Question: Suddenly began getting this error when running my app on iOS 7 Simulator.
> ld: library not found for -lacmobileshimclang: error: linker command failed with exit code 1 (use -v to see
invocation)
On Device this problem doesn't happen and the app runs OK.
Have already searched for this library inside SDK but couldn't find it. Have no idea what's going on cause it was running OK both on Simulator and Devices before and haven't added any additional library to my project.
Is there a way to set Library Search Path in Build Settings just for this library?
Should reinstall SDK be a workaround?
These are the libraries i'm including in my project:

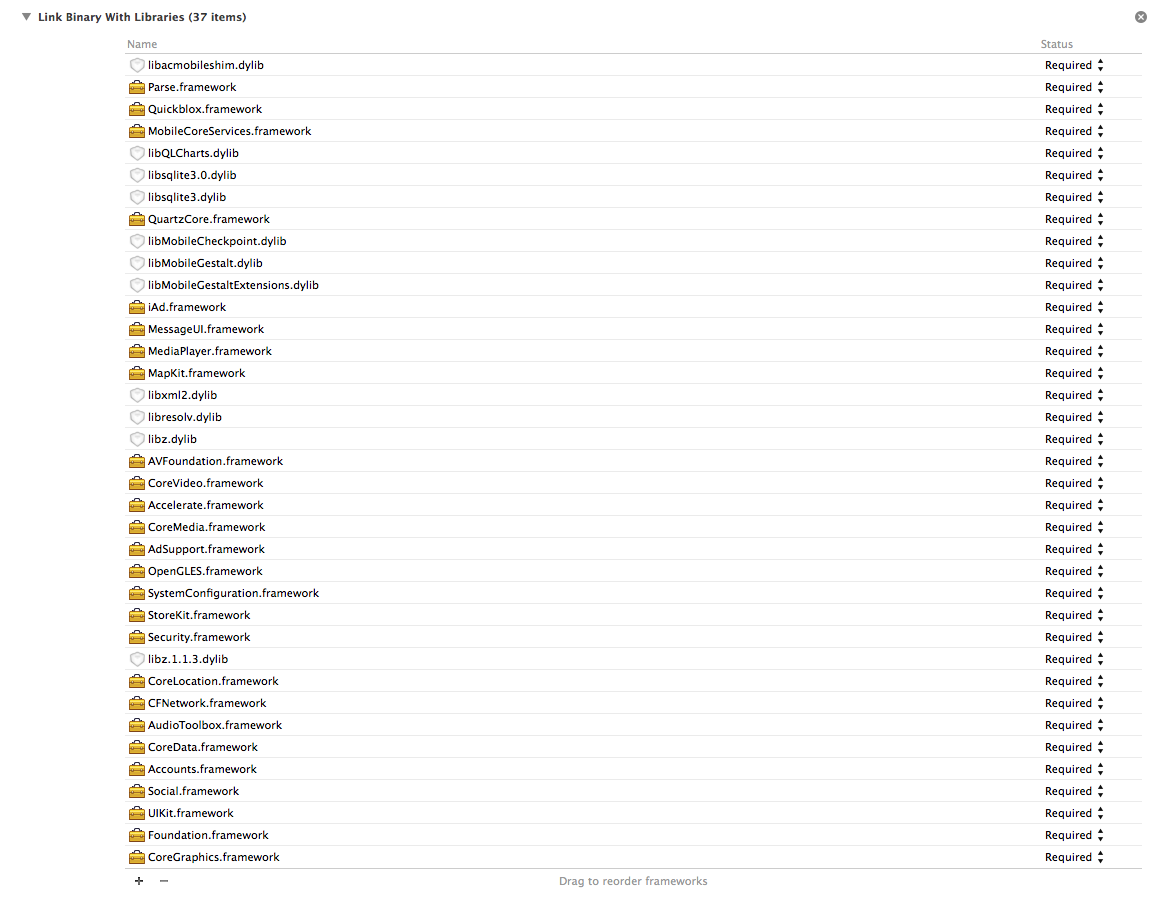
Answer: After get the same headache as updated to Xcode 6/iOS 8 sdk, just found a simple way to solve this issue with libacmobileshim.dylib and also other dynamic libraries that were causing the same problem when building the app on simulator. Just delete the dynamic libraries from Build Phases settings and the app is running perfectly again on simulator. Hope it may help someone with the same problem.